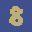
Label: 8